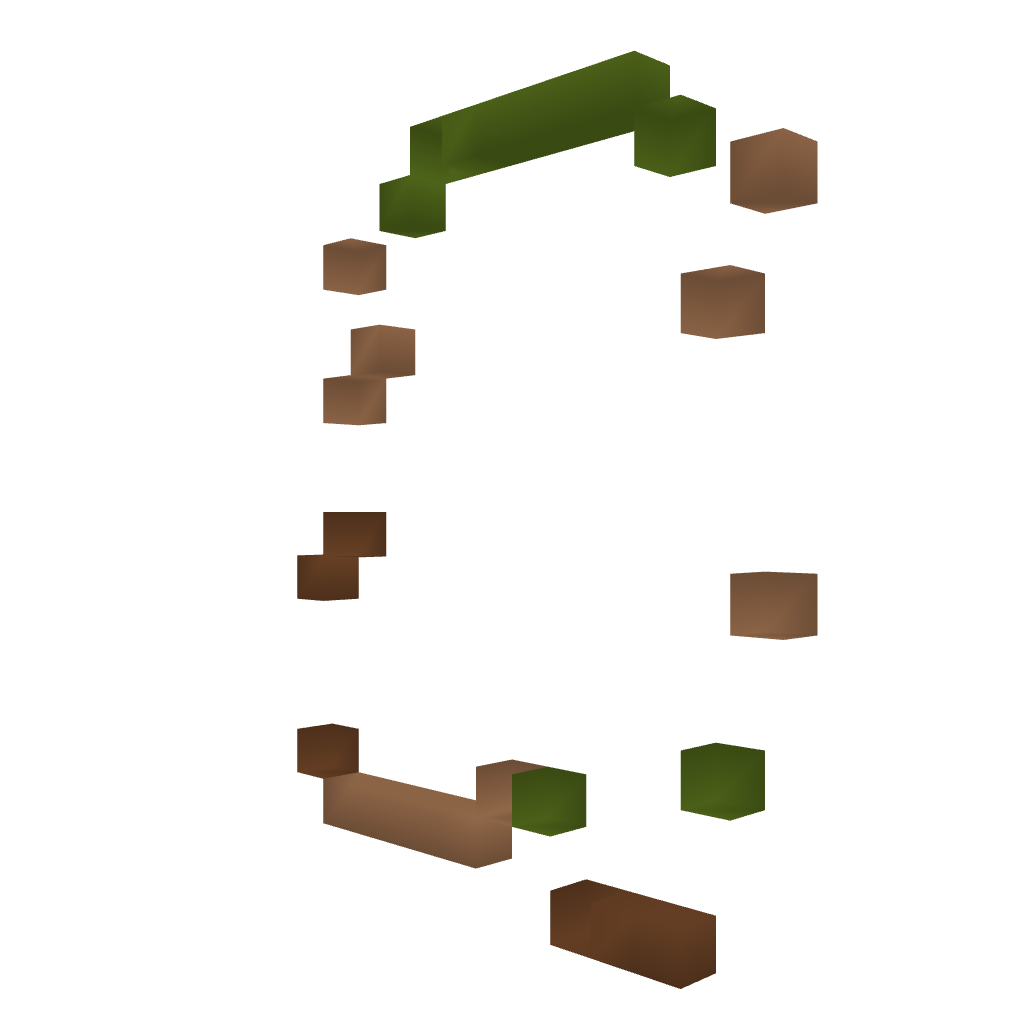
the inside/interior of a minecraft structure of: Link 8-Bit Style